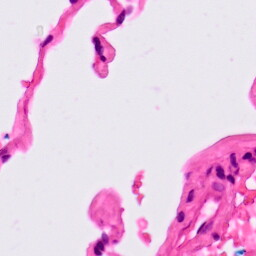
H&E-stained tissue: Lung